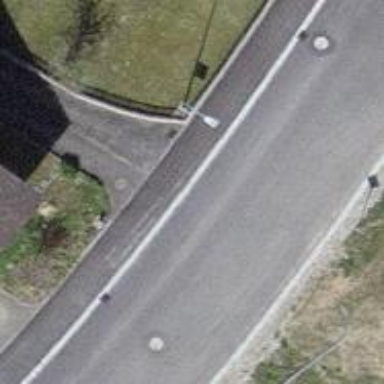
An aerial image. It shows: Secondary road with asphalt surface.